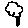
Label: tree